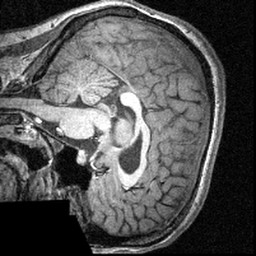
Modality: T1w
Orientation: sagittal
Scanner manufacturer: siemens
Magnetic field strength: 3 T
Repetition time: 1.57 s
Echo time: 0.00304 s